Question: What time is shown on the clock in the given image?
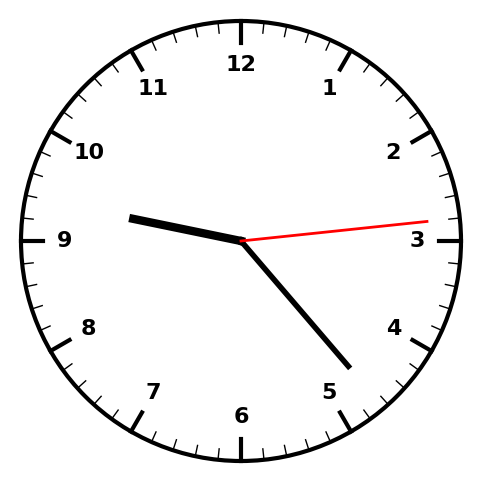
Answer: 09:23:14